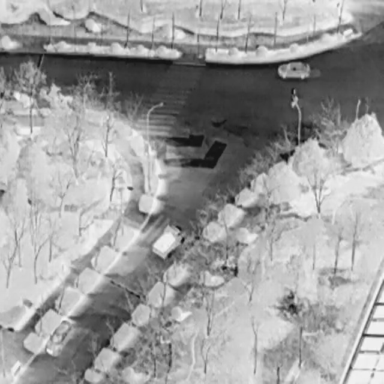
There are two Cars in the infrared image.